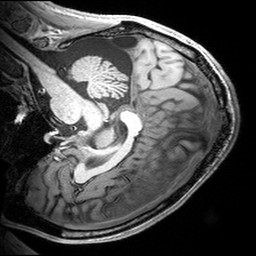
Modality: T1w
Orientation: sagittal
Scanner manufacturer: siemens
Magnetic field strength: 3 T
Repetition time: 2.53 s
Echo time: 0.00299 s